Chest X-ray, PA view. Patient: 71 years old, sex M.
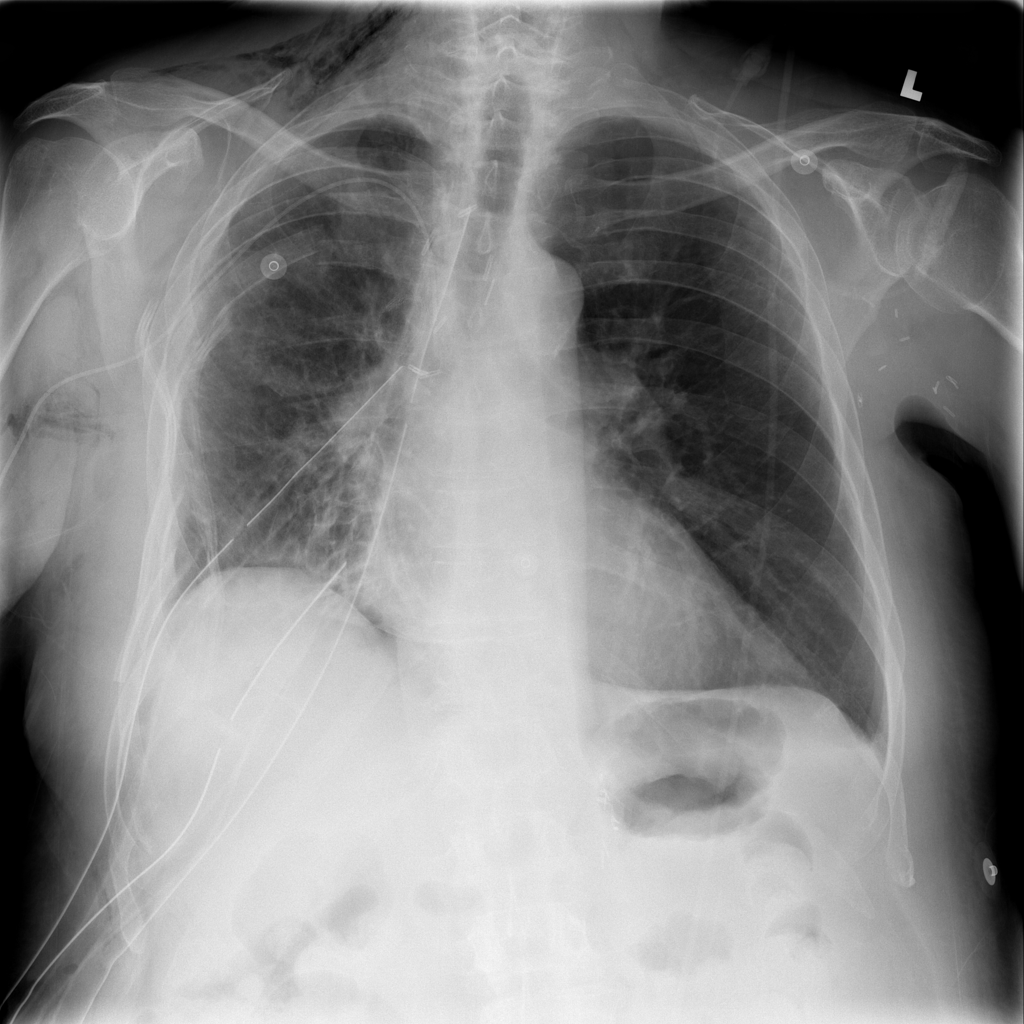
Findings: Emphysema